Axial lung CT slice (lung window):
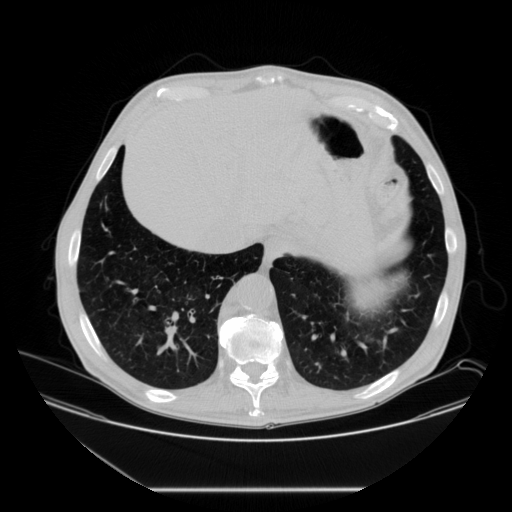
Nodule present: no